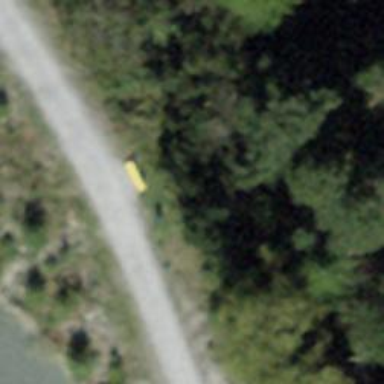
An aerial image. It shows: Bench.